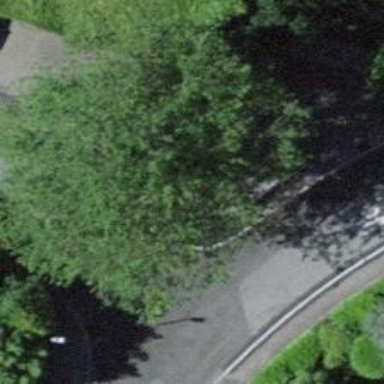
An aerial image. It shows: Kerb barrier.